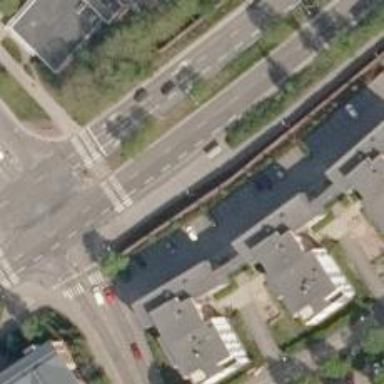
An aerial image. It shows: Asphalt cycleway.